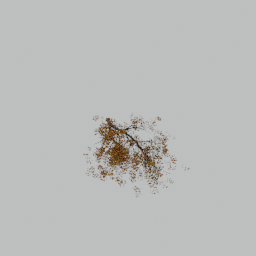
Label: nature